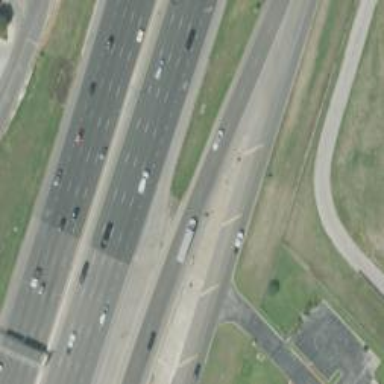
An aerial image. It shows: Secondary road with asphalt surface and frontage road.